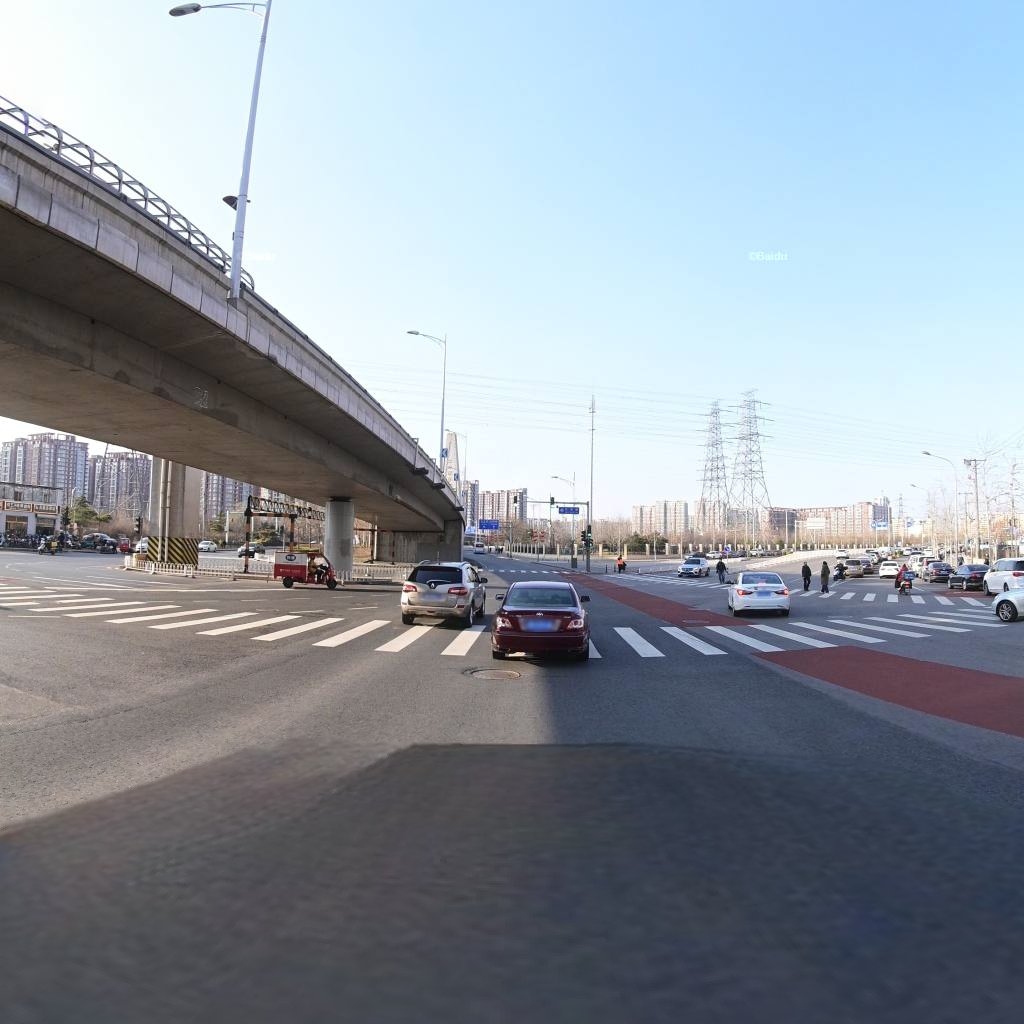
Region: Chaoyang
Road damage annotations: longitudinal crack, manhole cover